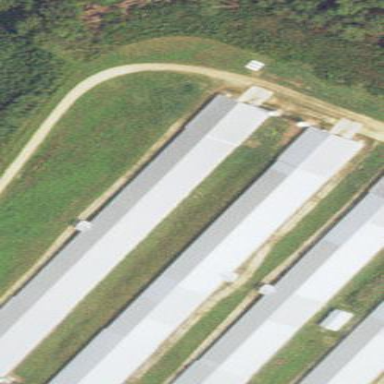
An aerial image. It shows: Farm auxiliary building.